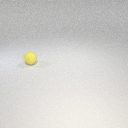
small yellow rubber sphere